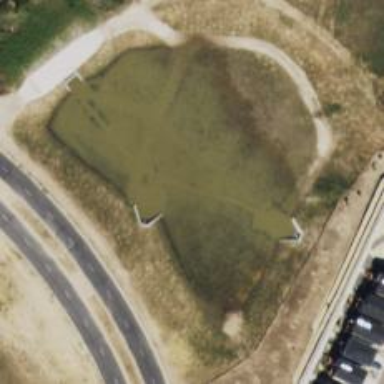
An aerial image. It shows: Detention basin used for land use.